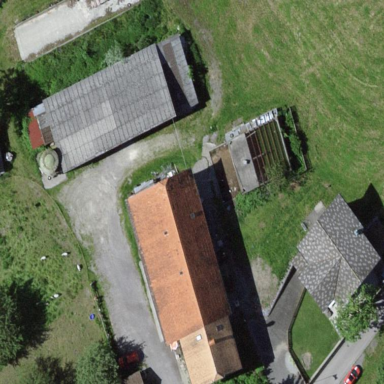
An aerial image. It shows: Farmyard area.